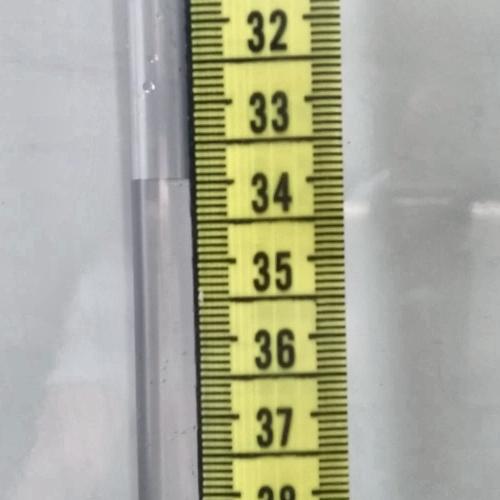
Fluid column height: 34.0 cm